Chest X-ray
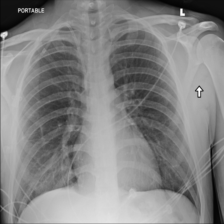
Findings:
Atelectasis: negative
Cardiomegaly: negative
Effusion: negative
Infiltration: negative
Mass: negative
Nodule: negative
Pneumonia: negative
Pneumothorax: negative
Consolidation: negative
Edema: negative
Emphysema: negative
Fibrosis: negative
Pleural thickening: negative
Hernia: negative